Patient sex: M
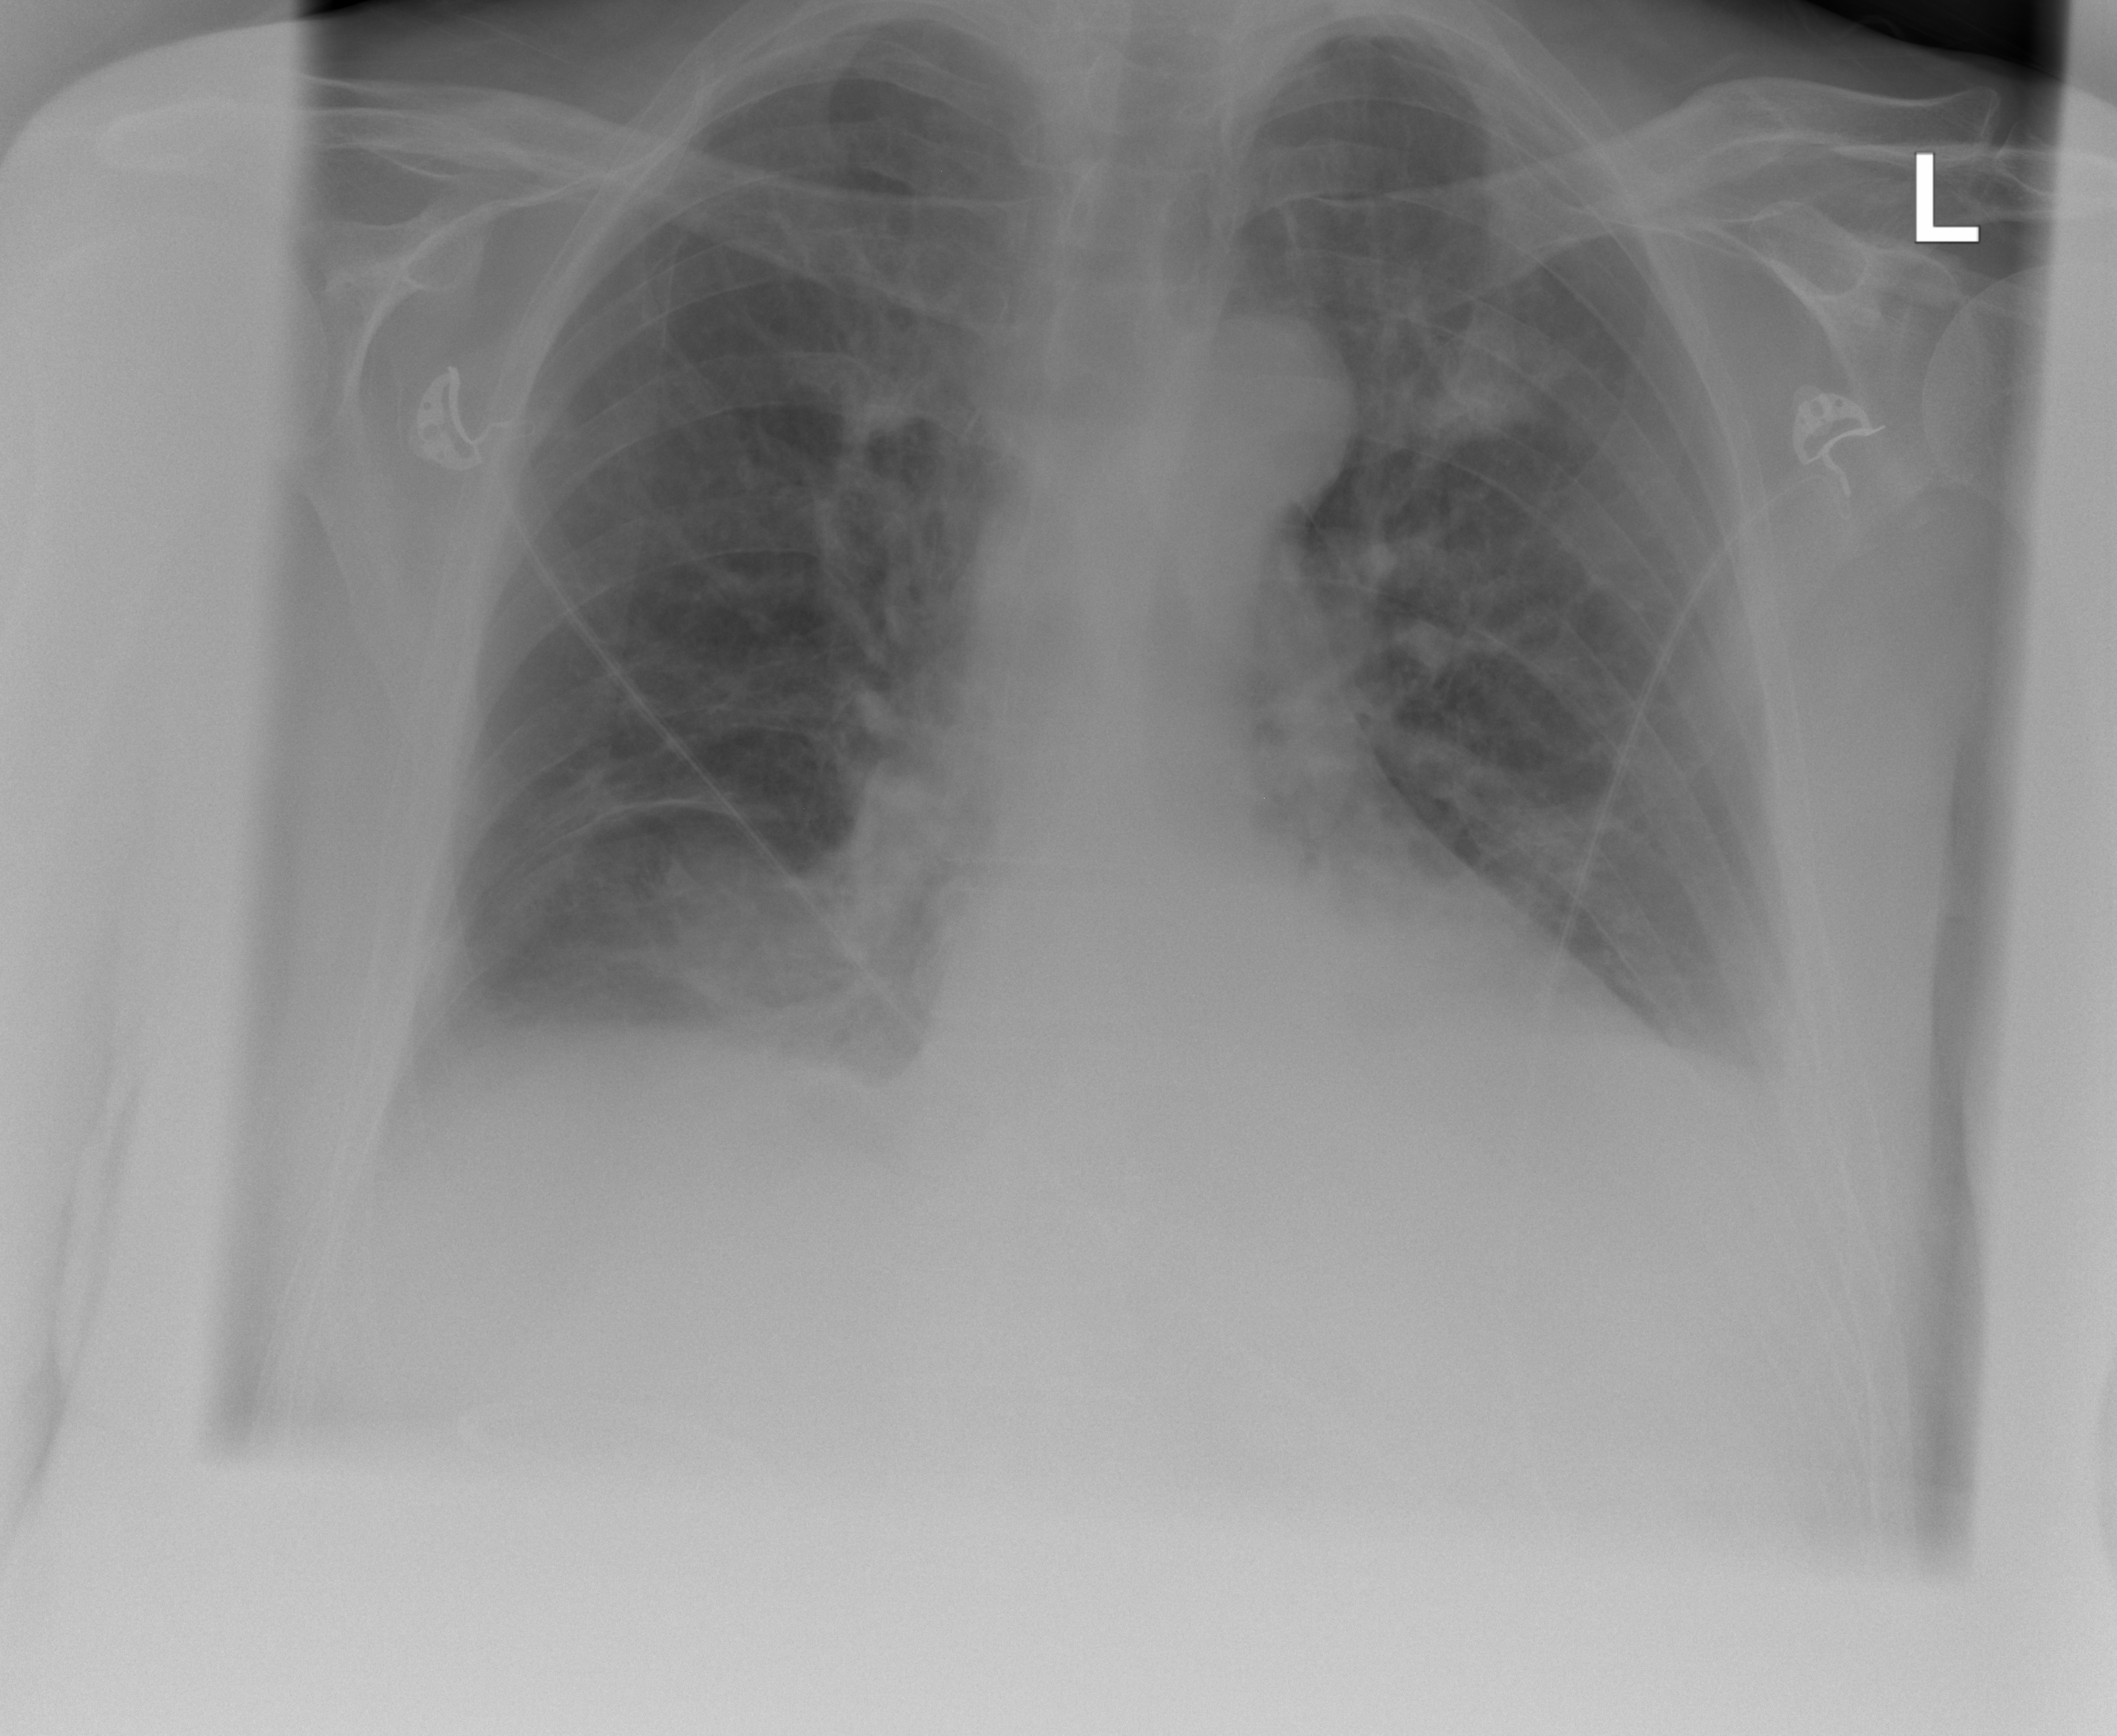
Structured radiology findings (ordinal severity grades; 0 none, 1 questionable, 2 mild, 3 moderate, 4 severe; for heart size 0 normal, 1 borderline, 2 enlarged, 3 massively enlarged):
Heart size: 0
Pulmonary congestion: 2
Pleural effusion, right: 2
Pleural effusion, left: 2
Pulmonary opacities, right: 2
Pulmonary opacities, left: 0
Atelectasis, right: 2
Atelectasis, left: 2